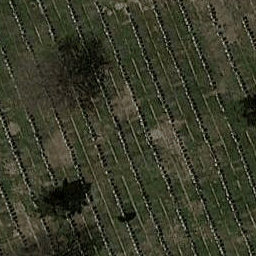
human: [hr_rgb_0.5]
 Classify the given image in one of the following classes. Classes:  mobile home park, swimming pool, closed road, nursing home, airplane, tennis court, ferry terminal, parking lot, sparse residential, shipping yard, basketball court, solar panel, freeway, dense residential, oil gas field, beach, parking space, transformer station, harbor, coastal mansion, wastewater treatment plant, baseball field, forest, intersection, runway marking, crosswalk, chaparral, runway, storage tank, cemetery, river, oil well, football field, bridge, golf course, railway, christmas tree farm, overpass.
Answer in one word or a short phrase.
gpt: cemetery